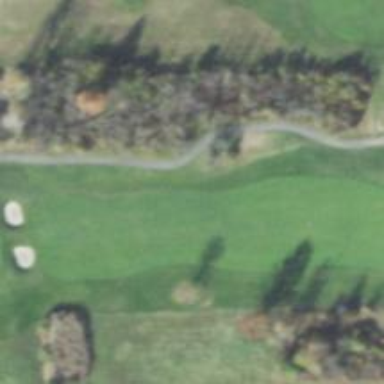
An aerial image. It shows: Service road designated as golf cart path.